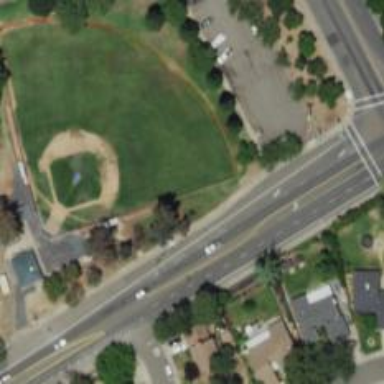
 featuring little league baseball field."